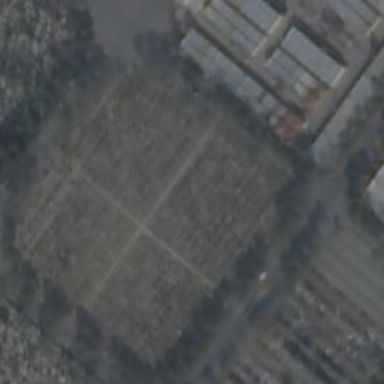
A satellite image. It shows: Cemetery.